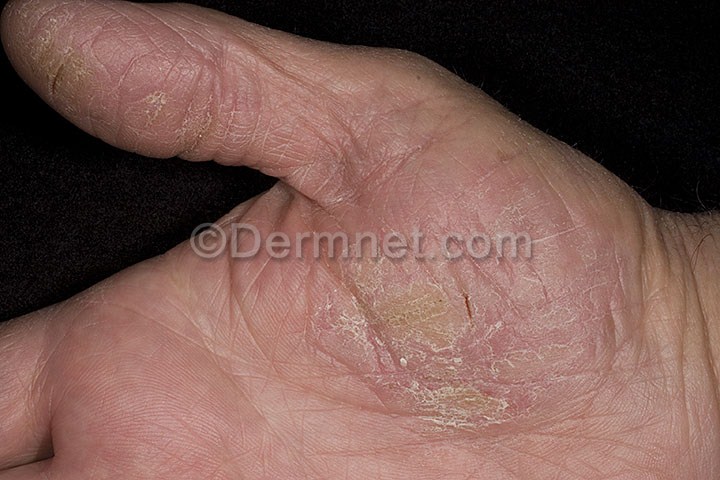
Disease: Psoriasis pictures Lichen Planus and related diseases